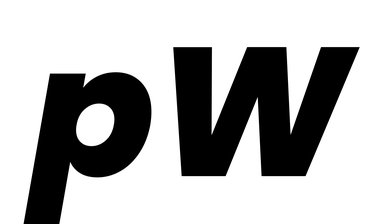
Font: Poppins-ExtraBoldItalic